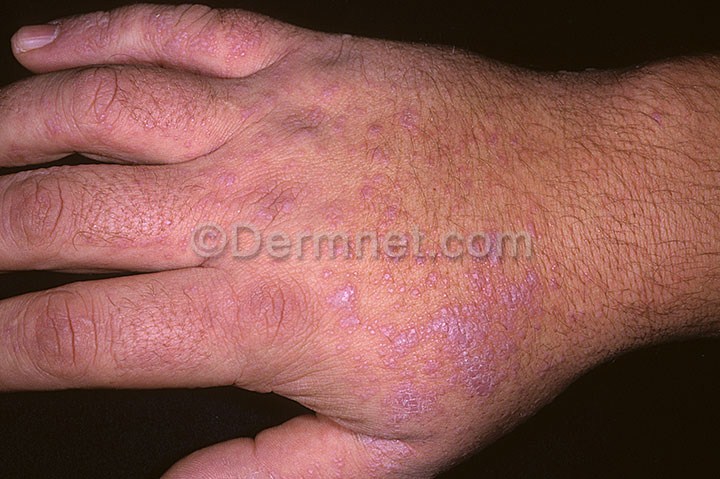
Disease: Nail Fungus and other Nail Disease